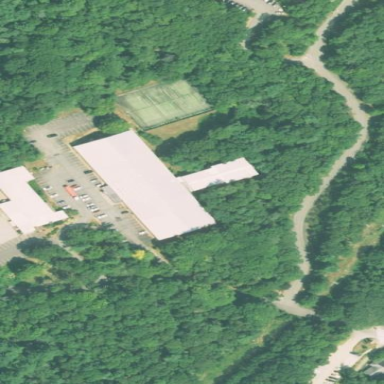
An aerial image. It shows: Building that houses fitness center.